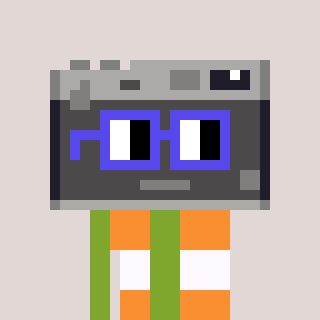
a pixel art character with square blue glasses, a camera-shaped head and a slimegreen-colored body on a warm background